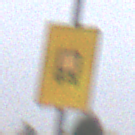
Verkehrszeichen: KennzeichnungspflichtigeFahrzeugeGefaehrlicheGueterOhnePfeilsymbol
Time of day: Midday
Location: Outdoor (Suburban)
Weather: Overcast
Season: NotSpecified
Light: Natural